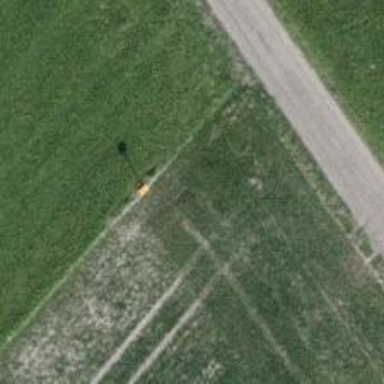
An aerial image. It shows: Aerial marker on support pole.